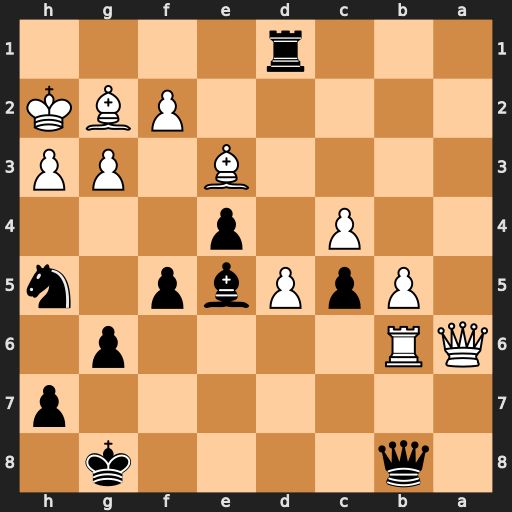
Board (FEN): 1q4k1/7p/QR4p1/1PpPbp1n/2P1p3/4B1PP/5PBK/3r4
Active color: b
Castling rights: -
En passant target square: -
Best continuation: Bxg3+ fxg3 Qxg3#